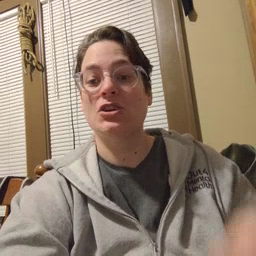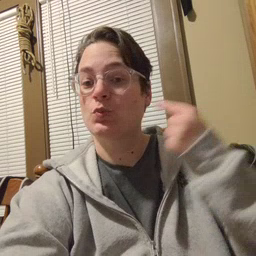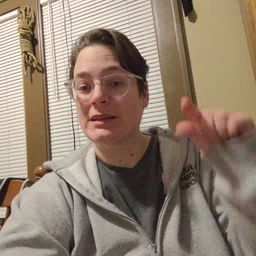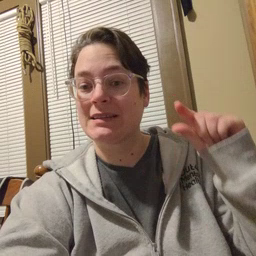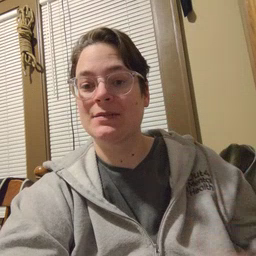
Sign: green